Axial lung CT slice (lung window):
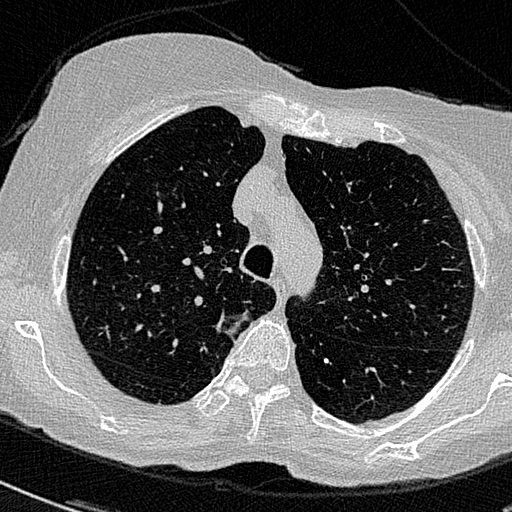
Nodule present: no